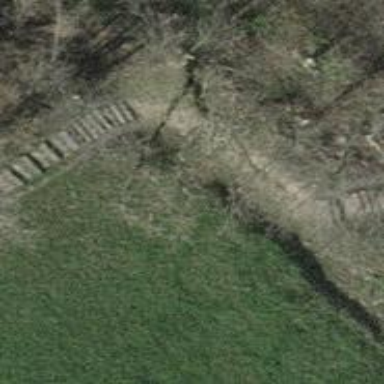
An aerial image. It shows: Steps with unpaved surface.